Question: I have a class with lombok's '@Data' and '@AllArgsConstructor(access = AccessLevel.PUBLIC)':
'''
@Data
@AllArgsConstructor(access = AccessLevel.PUBLIC)
public class ResponseVO implements Serializable {
private static final long serialVersionUID = 3461582576096529916L;
@JacksonXmlProperty(localName = "amount", isAttribute = true)
String amount;
}
'''
When I'm using the constructor
'''
new ResponseVO("22222");
'''
I'm getting a warning inside tooltip when hovering over constructor method:
'''
ResponseVO.ResponseVO(String amount)
@SuppressWarnings(value={"all"})
'''
Why this warning added ? without '@Data' it disappears

Class decompile without any warnings:
'''
public class ResponseVO implements Serializable {
private static final long serialVersionUID = 3461582576096529916L;
@JacksonXmlProperty(localName = "amount", isAttribute = true)
String amount;
public String getAmount() {
return this.amount;
}
public void setAmount(String amount) {
this.amount = amount;
}
public boolean equals(Object o) {
if (o == this) {
return true;
} else if (!(o instanceof ResponseVO)) {
return false;
} else {
ResponseVO other = (ResponseVO) o;
if (!other.canEqual(this)) {
return false;
} else {
String this$amount = this.getAmount();
String other$amount = other.getAmount();
if (this$amount == null) {
if (other$amount != null) {
return false;
}
} else if (!this$amount.equals(other$amount)) {
return false;
}
return true;
}
}
}
protected boolean canEqual(Object other) {
return other instanceof ResponseVO;
}
public int hashCode() {
boolean PRIME = true;
byte result = 1;
String $amount = this.getAmount();
int result1 = result * 59 + ($amount == null ? 43 : $amount.hashCode());
return result1;
}
public String toString() {
return "ResponseVO(amount=" + this.getAmount() + ")";
}
public ResponseVO(String amount) {
this.amount = amount;
}
}
'''
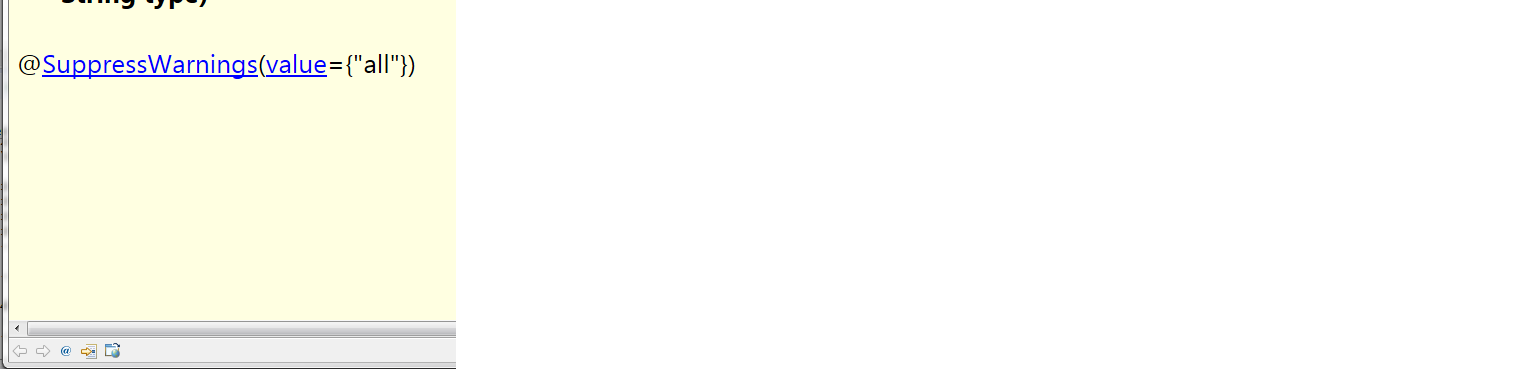
Answer: This is not a warning, it is the regular Eclipse tooltip which appears on all classes, methods etc. Those tooltips show the JavaDoc of the respective element (which is empty in this case) and also list all annotations on the element.
And this is why you see the '@SuppressWarnings': It is generated by Lombok to avoid that the compiler emits warnings on Lombok generated code.
The question remains why Lombok would generated those suppression annotations.
Typically, Lombok's code will not produce any warnings. However, new Java language or compiler versions may result in new types of warnings or new deprecations. Running a non-adapted Lombok version targeting a newer Java version therefore may produce warnings. As users will not be able to fix those warnings, those warnings are suppressed.
Furthermore, adding '@SuppressWarnings("all")' also suppresses non-standard warnings, e.g. from code linters or in code analysis integrated in IDEs like IntelliJ IDEA.